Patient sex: M
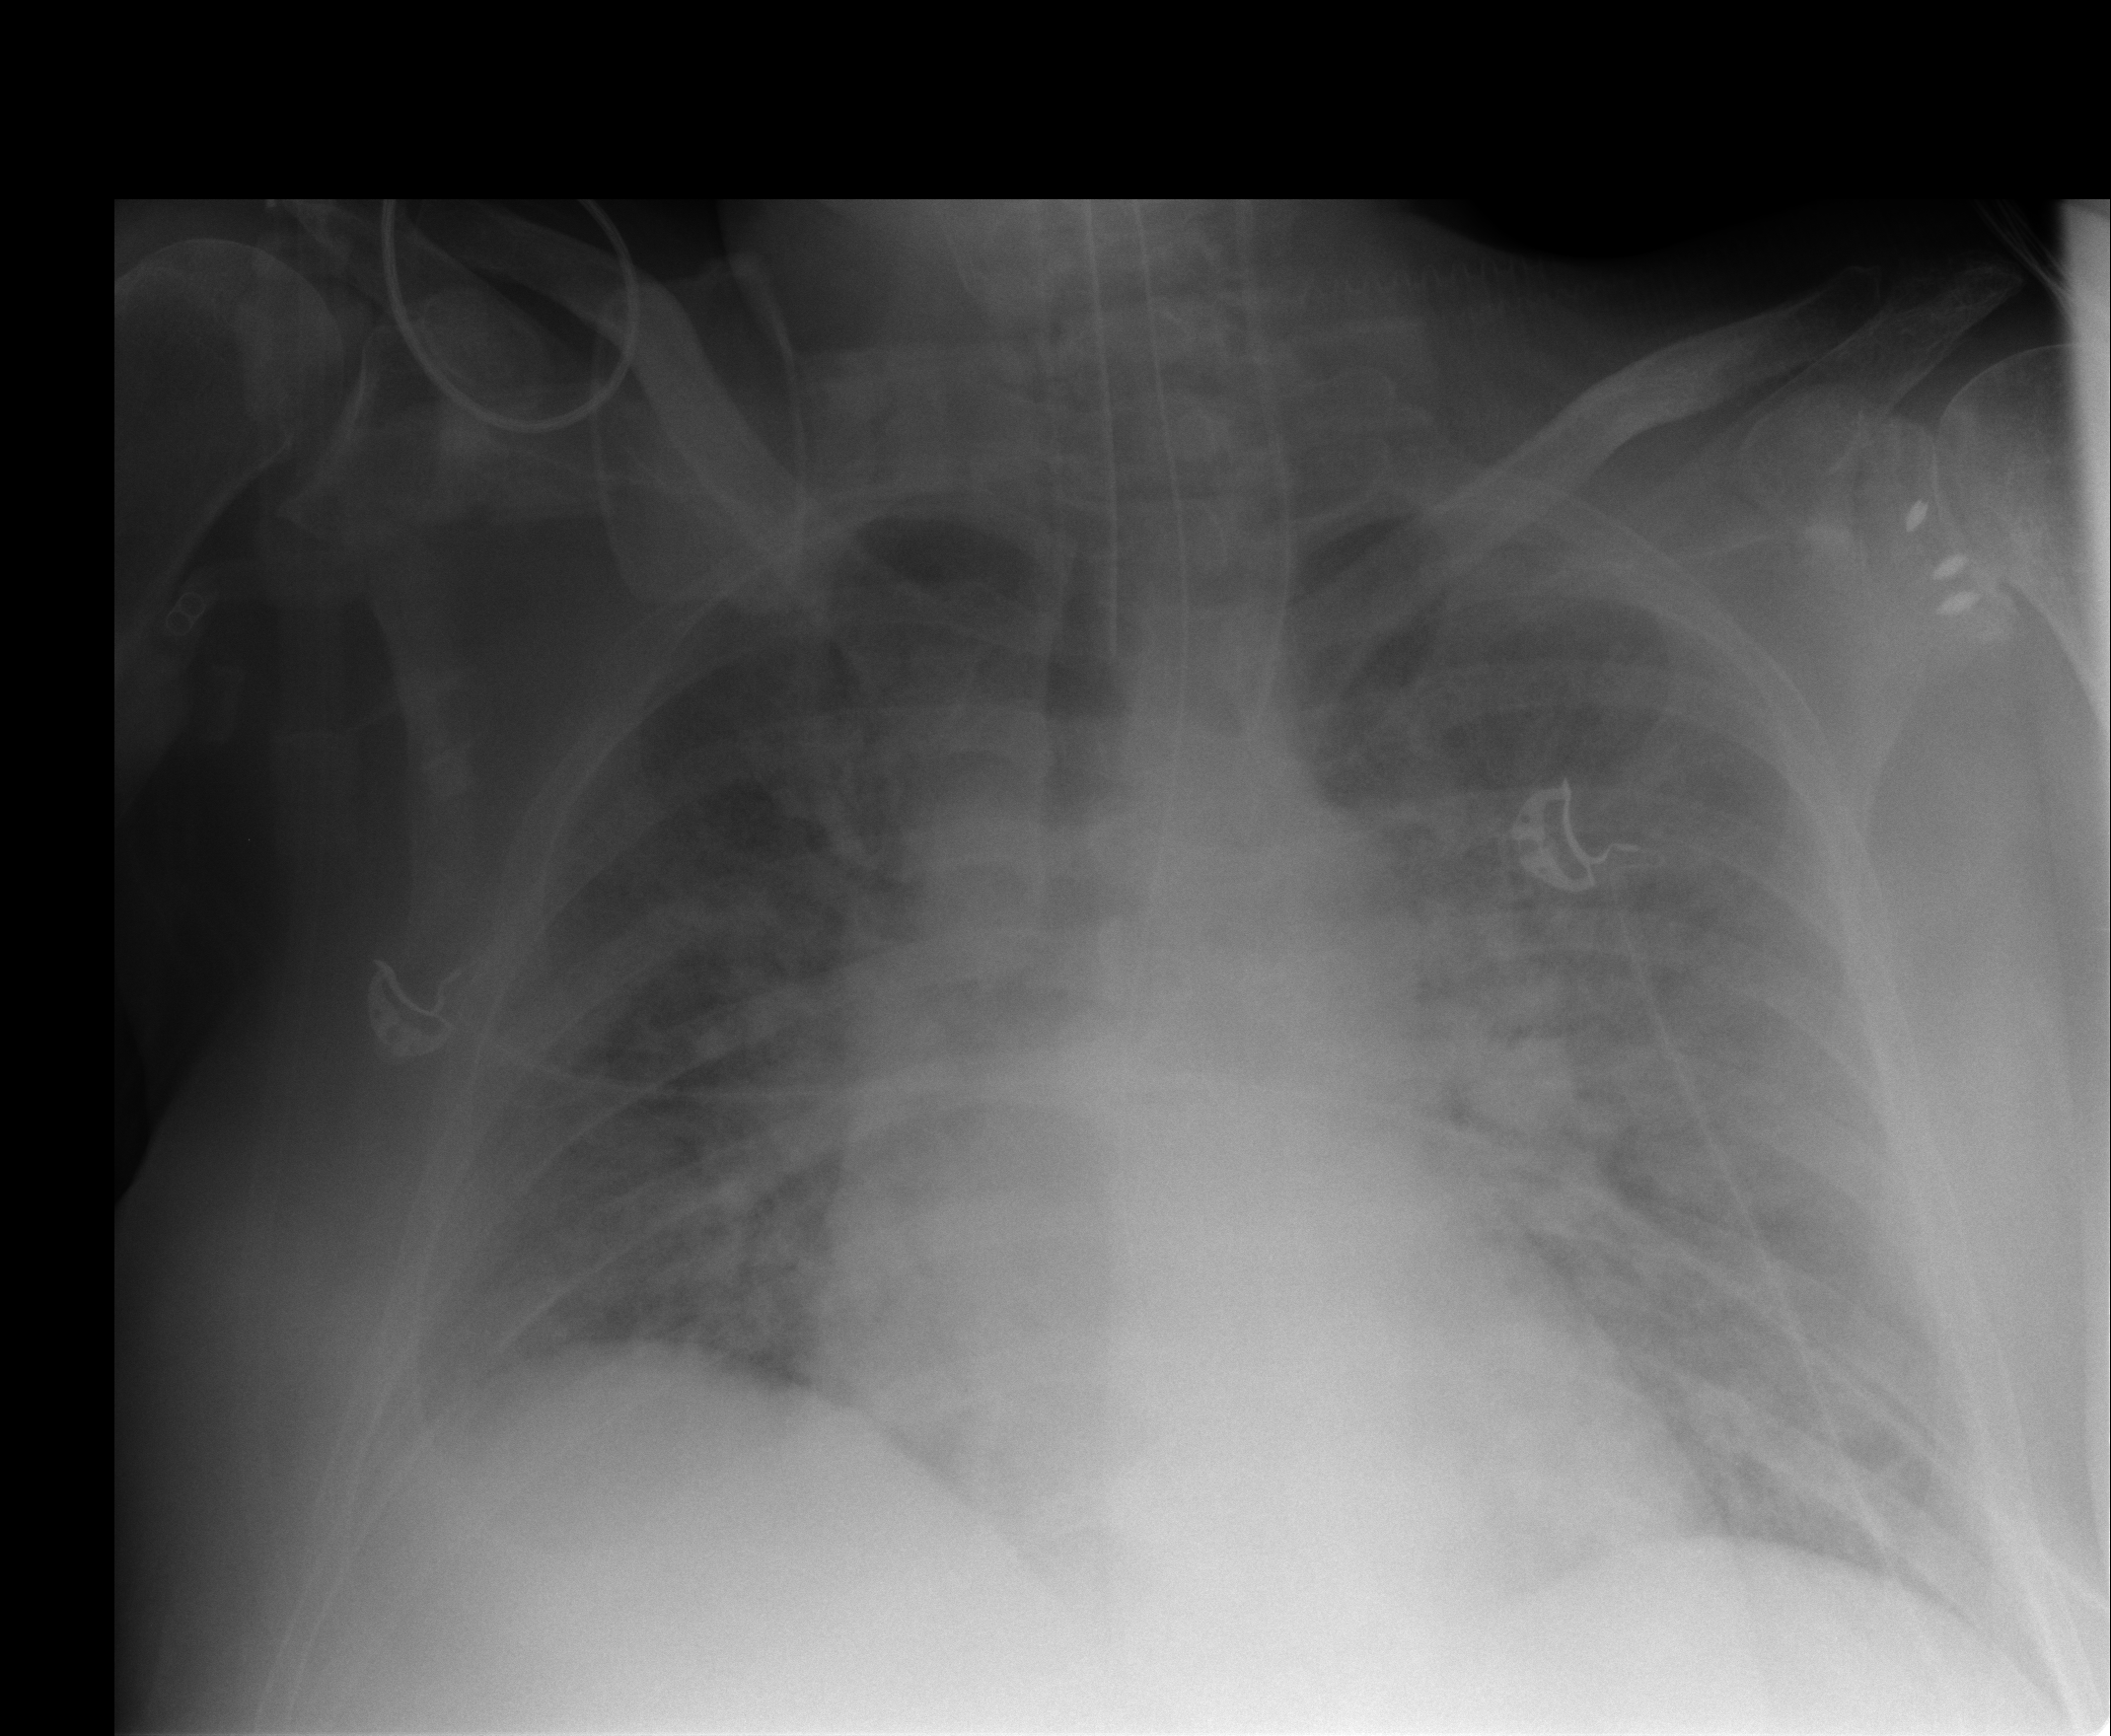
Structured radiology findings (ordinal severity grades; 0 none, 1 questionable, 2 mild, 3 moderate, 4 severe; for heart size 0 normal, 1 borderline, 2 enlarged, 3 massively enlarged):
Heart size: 2
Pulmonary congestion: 3
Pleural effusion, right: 1
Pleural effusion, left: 0
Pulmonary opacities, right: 3
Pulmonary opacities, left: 3
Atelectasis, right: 2
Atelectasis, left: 2